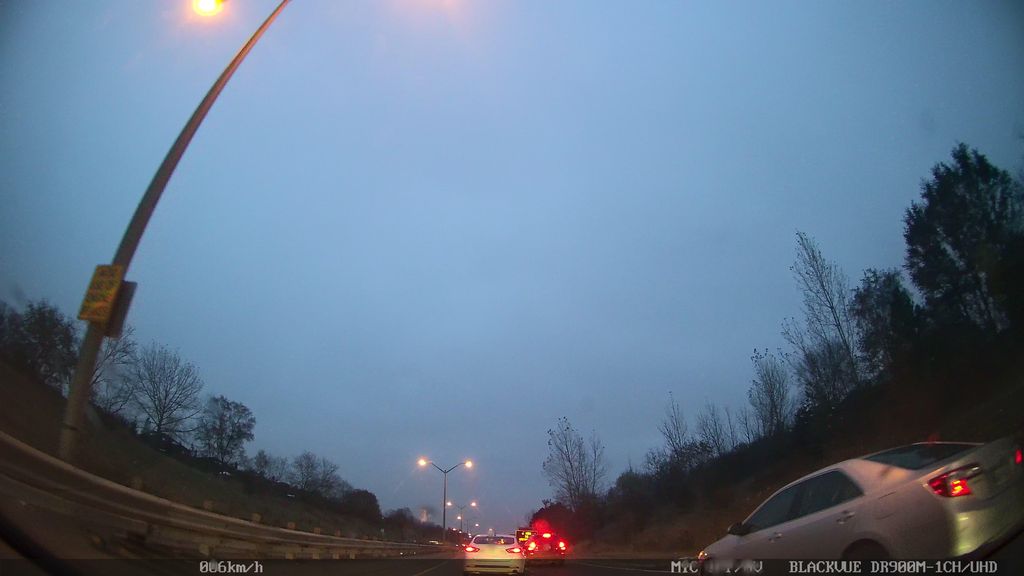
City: toronto